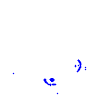
Particle: kaon